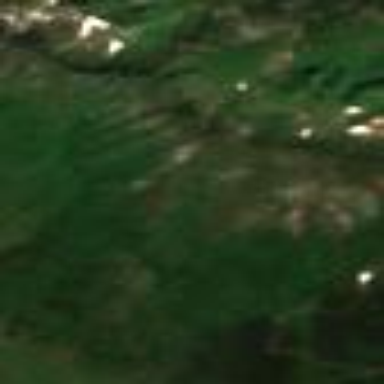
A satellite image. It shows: Natural area of fell.